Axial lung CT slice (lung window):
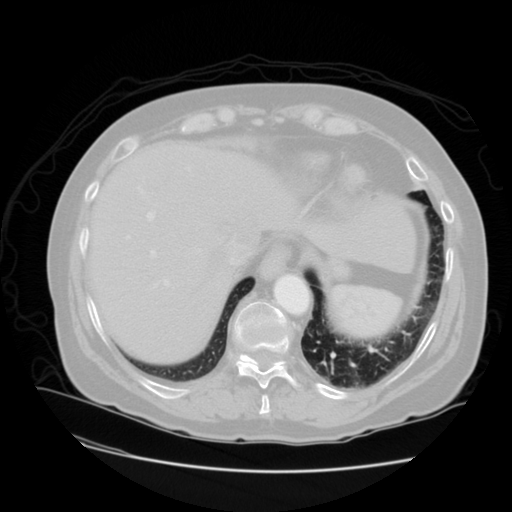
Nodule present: no